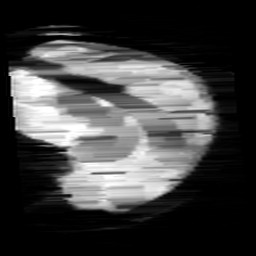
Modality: minIP
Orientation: sagittal
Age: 11
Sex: female
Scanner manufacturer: siemens
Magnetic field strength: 3 T
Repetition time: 0.027 s
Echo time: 0.02 s